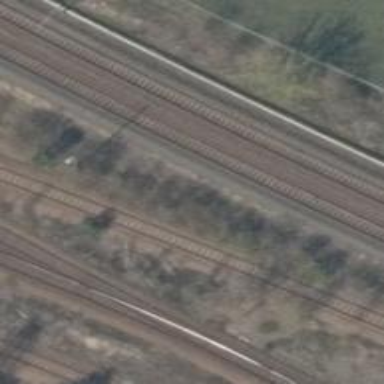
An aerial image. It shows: Railway yard.